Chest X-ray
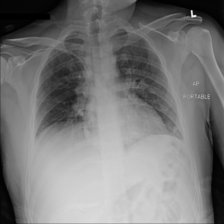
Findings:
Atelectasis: negative
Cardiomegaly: negative
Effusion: negative
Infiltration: negative
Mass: negative
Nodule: negative
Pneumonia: negative
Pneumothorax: negative
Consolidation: negative
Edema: negative
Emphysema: negative
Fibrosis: negative
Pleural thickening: negative
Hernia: negative